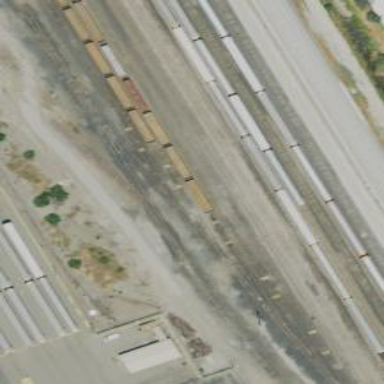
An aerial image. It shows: Railway yard used for servicing trains.